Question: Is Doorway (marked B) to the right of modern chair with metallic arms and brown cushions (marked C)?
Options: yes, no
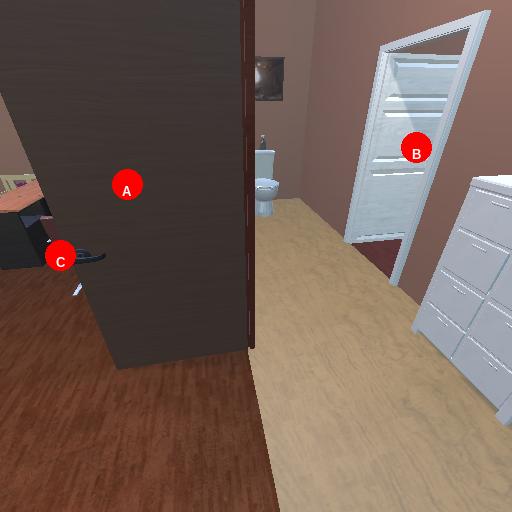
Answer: yes